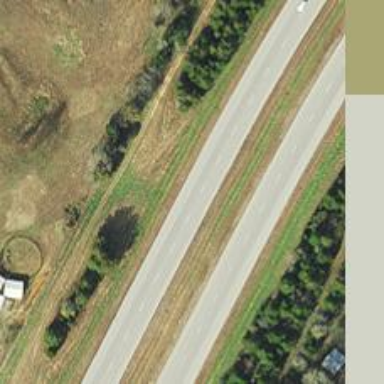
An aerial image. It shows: Trunk highway.